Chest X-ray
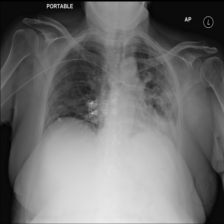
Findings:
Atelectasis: negative
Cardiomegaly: negative
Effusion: negative
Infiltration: negative
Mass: negative
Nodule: negative
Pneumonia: negative
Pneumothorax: negative
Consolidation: negative
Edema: negative
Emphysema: negative
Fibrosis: negative
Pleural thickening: negative
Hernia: negative